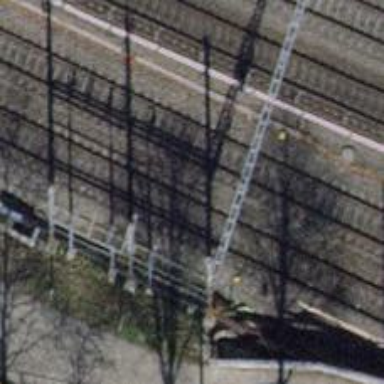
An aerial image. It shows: Railway switch.